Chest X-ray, PA view. Patient: 50 years old, sex F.
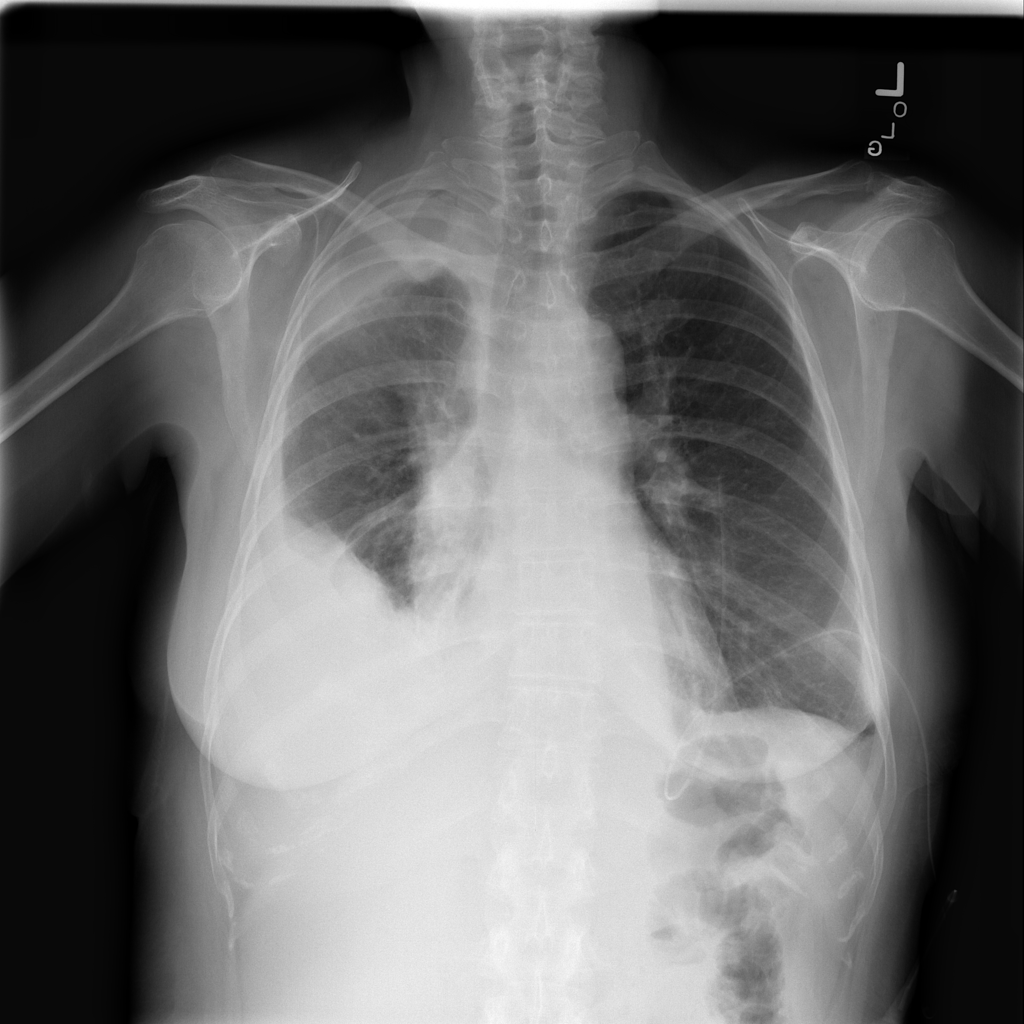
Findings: Effusion